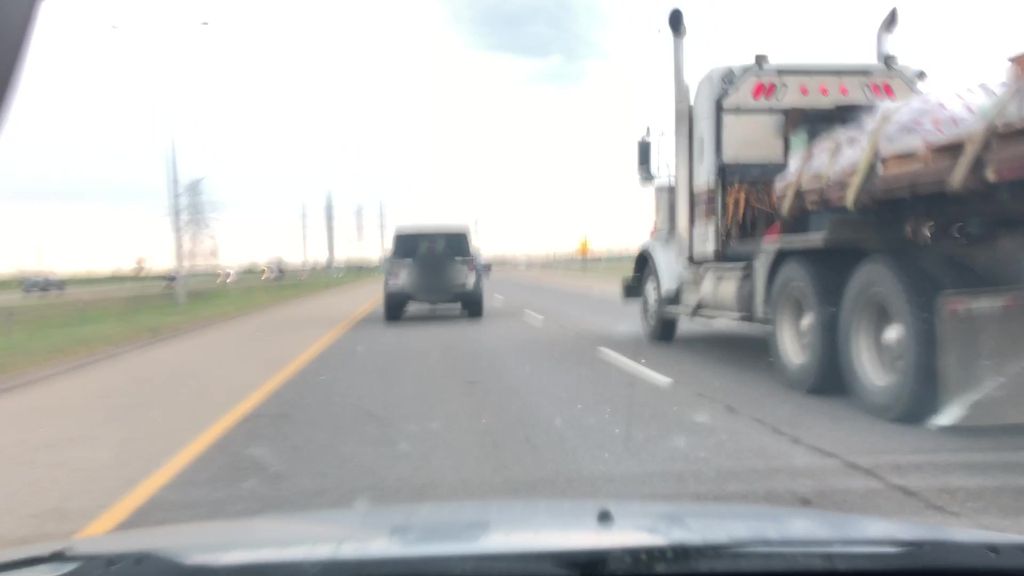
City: edmonton